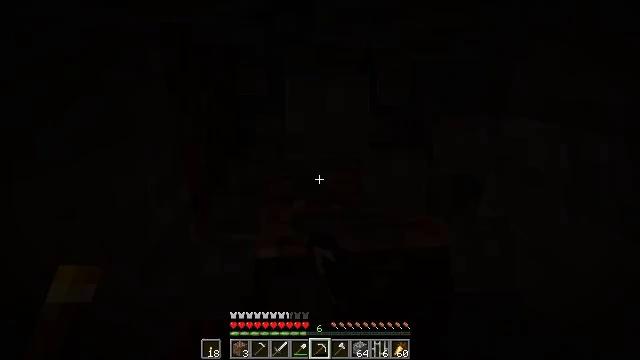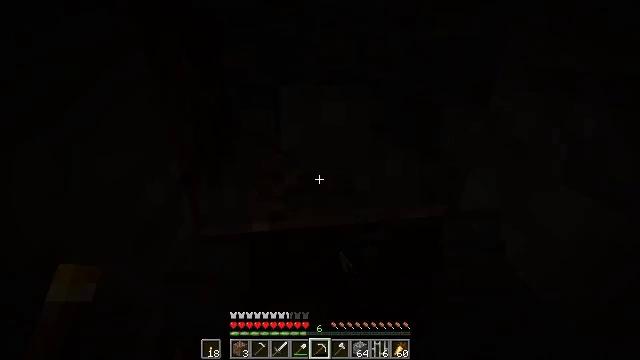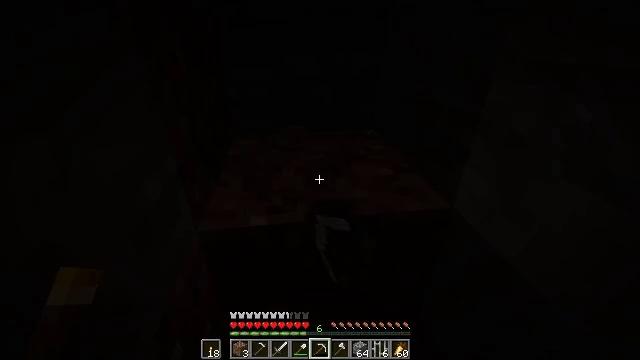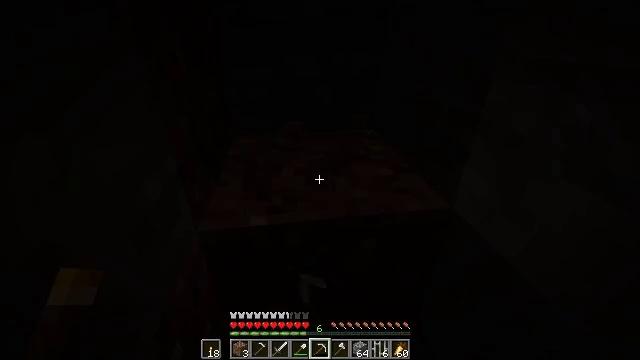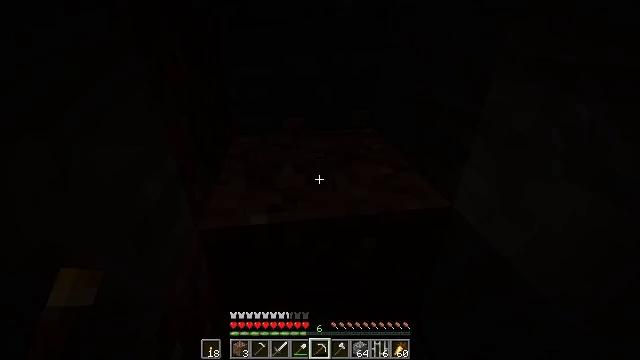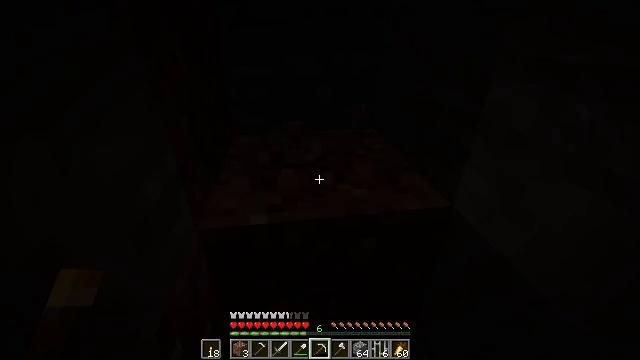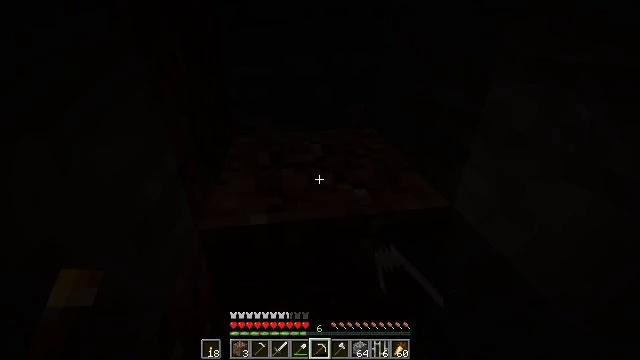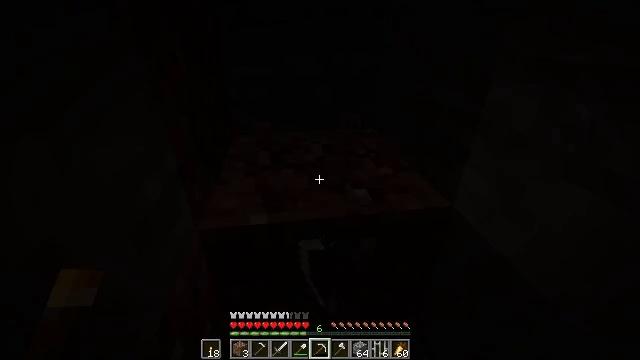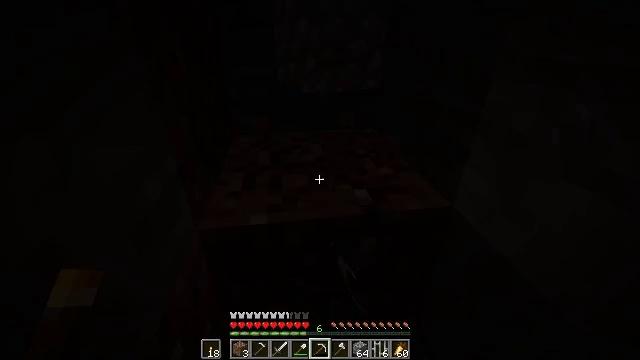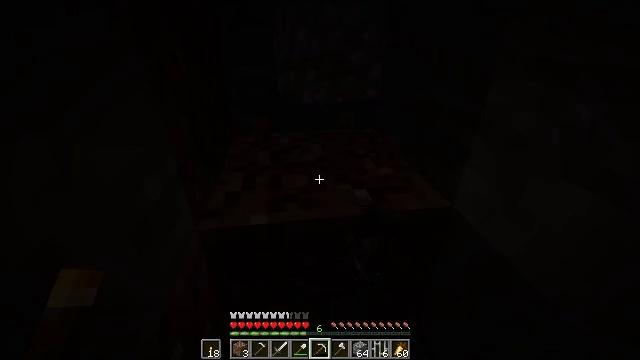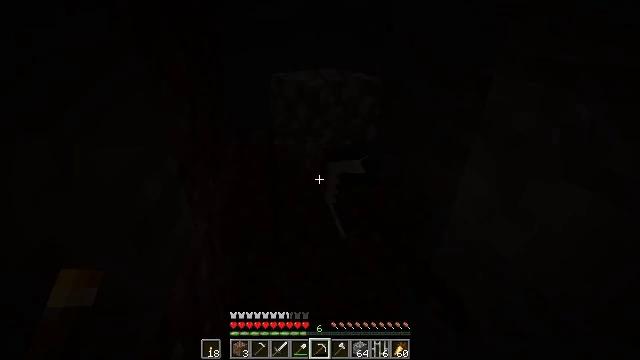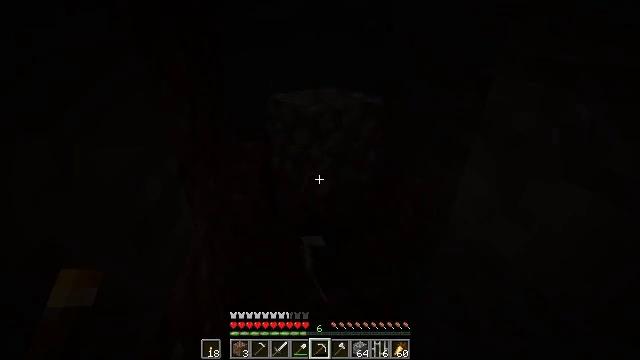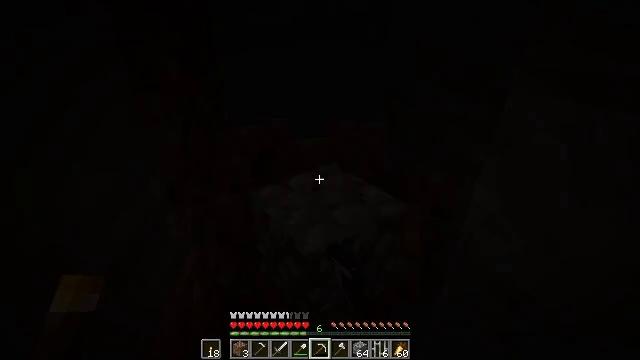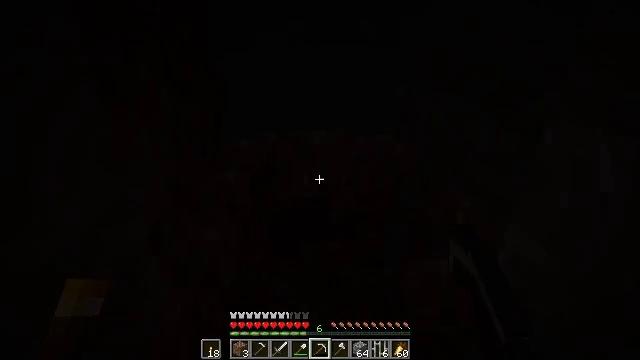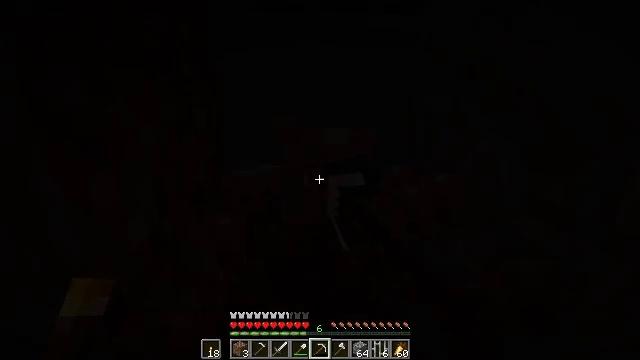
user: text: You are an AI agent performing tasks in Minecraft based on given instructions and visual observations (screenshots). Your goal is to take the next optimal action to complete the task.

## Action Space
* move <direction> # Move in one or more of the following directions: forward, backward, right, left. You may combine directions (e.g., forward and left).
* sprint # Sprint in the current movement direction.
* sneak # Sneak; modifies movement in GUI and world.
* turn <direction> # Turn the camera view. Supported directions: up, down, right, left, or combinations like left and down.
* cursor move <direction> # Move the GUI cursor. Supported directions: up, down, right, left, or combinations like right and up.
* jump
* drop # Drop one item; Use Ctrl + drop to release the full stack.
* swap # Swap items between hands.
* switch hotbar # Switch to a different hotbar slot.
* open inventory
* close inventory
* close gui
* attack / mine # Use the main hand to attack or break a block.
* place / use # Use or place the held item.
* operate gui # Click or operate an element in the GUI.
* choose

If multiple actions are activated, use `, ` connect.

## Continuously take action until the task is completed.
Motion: motion action
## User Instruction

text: Attack the ground to harvest granite.
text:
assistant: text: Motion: turn right and down, attack / mine
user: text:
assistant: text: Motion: turn down, attack / mine
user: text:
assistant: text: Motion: attack / mine
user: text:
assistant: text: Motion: attack / mine
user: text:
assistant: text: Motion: attack / mine
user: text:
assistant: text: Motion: attack / mine
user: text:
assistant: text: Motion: attack / mine
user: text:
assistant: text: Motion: attack / mine
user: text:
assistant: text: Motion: attack / mine
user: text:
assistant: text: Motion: attack / mine
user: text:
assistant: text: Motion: attack / mine
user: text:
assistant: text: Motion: move forward, attack / mine
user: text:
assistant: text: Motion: move forward, turn up, attack / mine
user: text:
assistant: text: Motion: move forward, turn left and up, attack / mine
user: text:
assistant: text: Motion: attack / mine